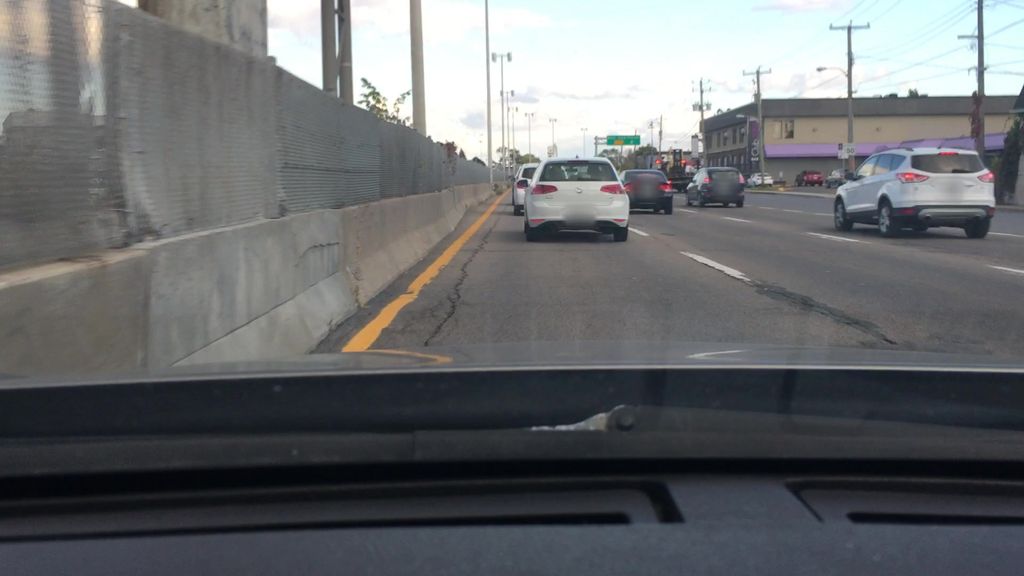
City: montreal